Aerial crown-view tile of a tropical tree (Barro Colorado Island, Panama), acquired 20250818:
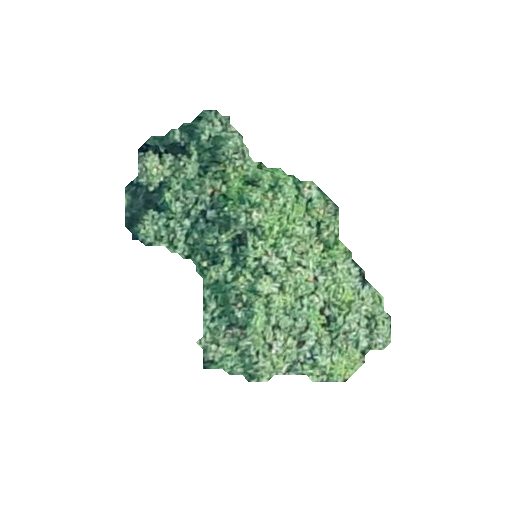
Species: Cecropia insignis
GBIF accepted scientific name: Cecropia insignis
Crown area: 60.352 m²